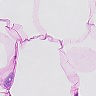
Metastatic tissue present: no